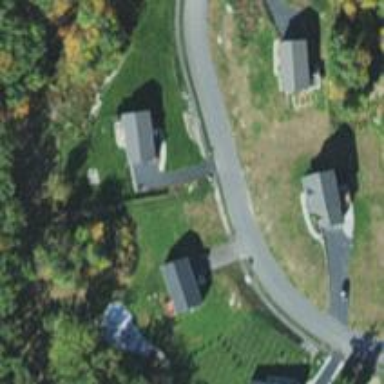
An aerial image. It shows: Smooth asphalt road in residential area.